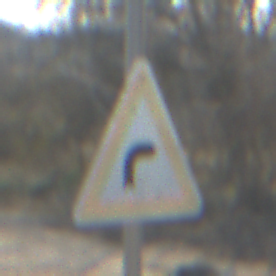
Verkehrszeichen: KurveRechts
Umgebung: Outdoor, Suburban
Tageszeit: MorningAfternoon
Wetter: PartlyCloudy
Licht: Natural
Jahreszeit: NotSpecified
Kontrast: HighContrast